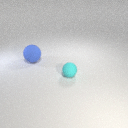
large blue rubber sphere behind small cyan rubber sphere